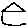
Label: house